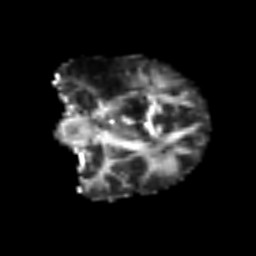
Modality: FA
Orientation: coronal
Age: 39
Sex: male
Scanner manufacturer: siemens
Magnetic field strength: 3 T
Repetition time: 3.2 s
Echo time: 0.081 s